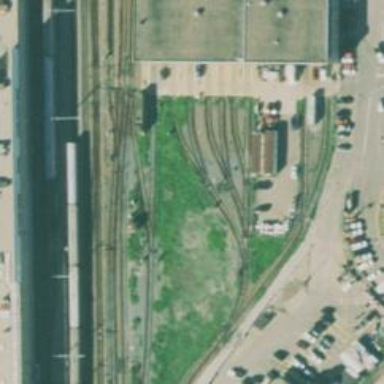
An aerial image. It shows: Electrified rail service yard.